Question: I'm currently trying to figure out an issue with IE9 and magento, the screenshot below explains the issue better (this is fine in FireFox/Opera/Chrome) or here <URL>:

This is clearly an IE compatibility issue but I have no idea where to start looking, the CSS code is here:
'''
.products-grid-container{ background:#fafafa; padding: 5px 0; border:1px solid #ffffff; -webkit-border-radius:5px; -moz-border-radius:5px; border-radius:5px; box-shadow:0 0 3px #ccc; }
.products-grid { position:relative; }
.products-grid li.item { float: left; padding: 15px 5px; width: 160px; text-align:center; position: relative; background:url(../images/bg-li-product.png) 100% 10px no-repeat; }
.products-grid li.last{ background:none; }
.products-grid .product-image { display: block; height: 120px; margin: 0 0 15px 10px; width: 135px; }
.products-grid .product-name { color: #555; margin: 5px 0 17px; padding:0 10px; font-weight:400; }
.products-grid .product-name a { color: #555; font-size:110%; }
.products-grid .product-name a:hover{color:#D92D37;text-decoration:none; font-weight:400;}
.products-grid .price-box { margin:5px 0; }
.products-grid .availability { line-height:21px; }
.products-grid .actions { background:url(../images/bg-action.png) 50% 100% no-repeat; padding:0 0 30px; }
.products-grid.last .actions{ background:none;}
.products-grid .actions .add-to-links { display:none; }
'''
While I've got your attention, also on this page, if you look at the bottom toolbar the list image seems to go below where it should - not entirely sure why this is happening as it is running exactly the same code as the top toolbar.
Thanks for the help
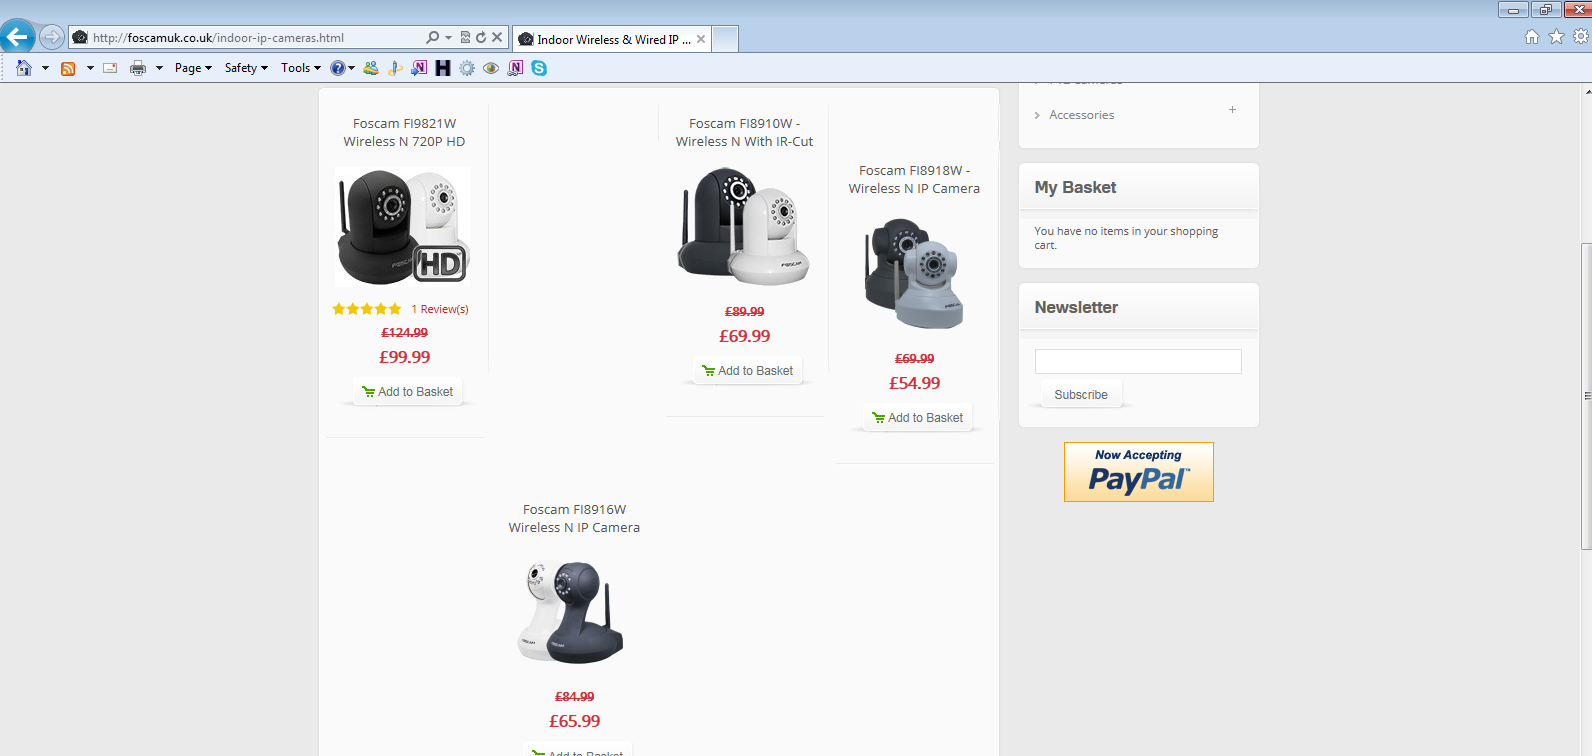
Answer: You have a broken 'a' tag in your list items.
When I viewed the source, I found this: '<a href="http://foscamuk.co.uk/foscam-fi9821w.html" class="minimal-price-link">' which was followed by a closing div tag. This should explain your IE issues. :)